Field crop: maize
Growth stage: 2
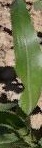
Species: maize